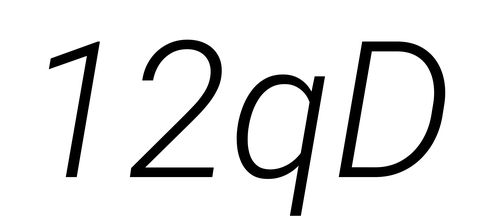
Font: Roboto-Italic_Light_Italic